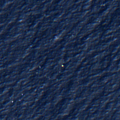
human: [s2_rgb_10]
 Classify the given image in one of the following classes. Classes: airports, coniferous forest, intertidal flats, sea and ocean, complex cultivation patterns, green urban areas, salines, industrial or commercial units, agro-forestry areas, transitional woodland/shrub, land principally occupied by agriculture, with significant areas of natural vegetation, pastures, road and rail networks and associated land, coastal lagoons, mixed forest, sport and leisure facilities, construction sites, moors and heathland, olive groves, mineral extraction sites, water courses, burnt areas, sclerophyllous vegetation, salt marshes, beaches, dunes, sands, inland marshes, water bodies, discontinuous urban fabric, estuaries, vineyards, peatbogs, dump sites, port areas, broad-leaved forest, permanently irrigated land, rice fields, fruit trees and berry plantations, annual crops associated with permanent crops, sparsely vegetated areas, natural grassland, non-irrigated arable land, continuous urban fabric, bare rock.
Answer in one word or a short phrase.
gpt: sea and ocean